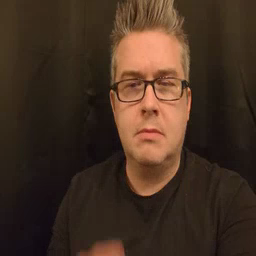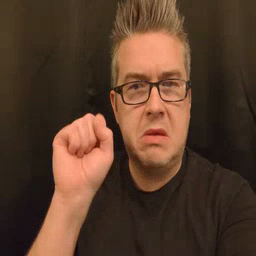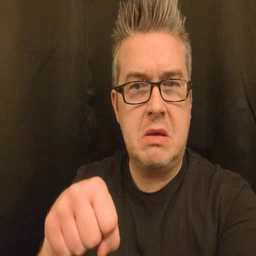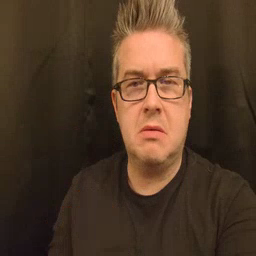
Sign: can